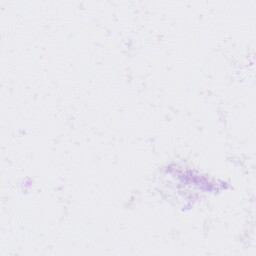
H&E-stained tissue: Lung